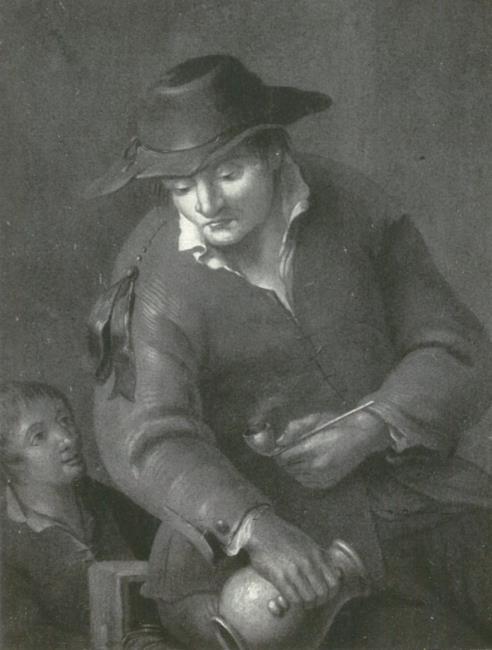
Title: A man smoking a pipe and drinking wine, sitting on a bench, next to him a boy
Artist: Anoniem
Earliest date: 1712
Latest date: 1768
Genre: painting
Iconography: Tobacco
Keywords: genre, boy, young man, claret jug, pipe, hat